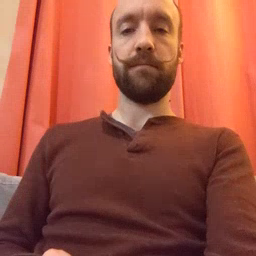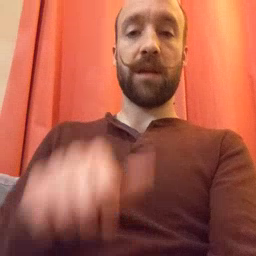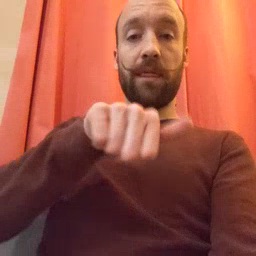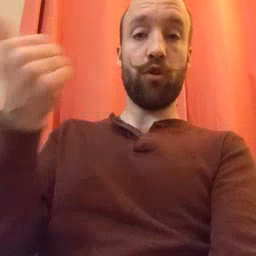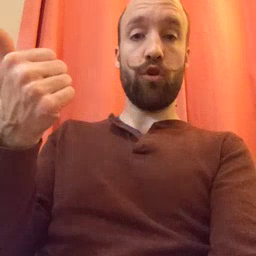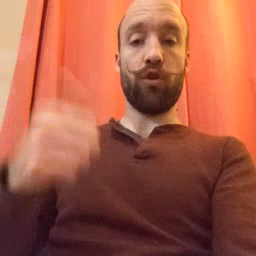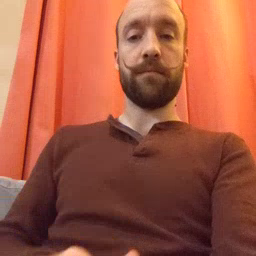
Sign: another